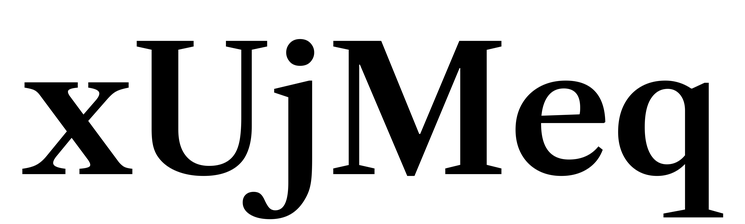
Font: LibreCaslonText_SemiBold